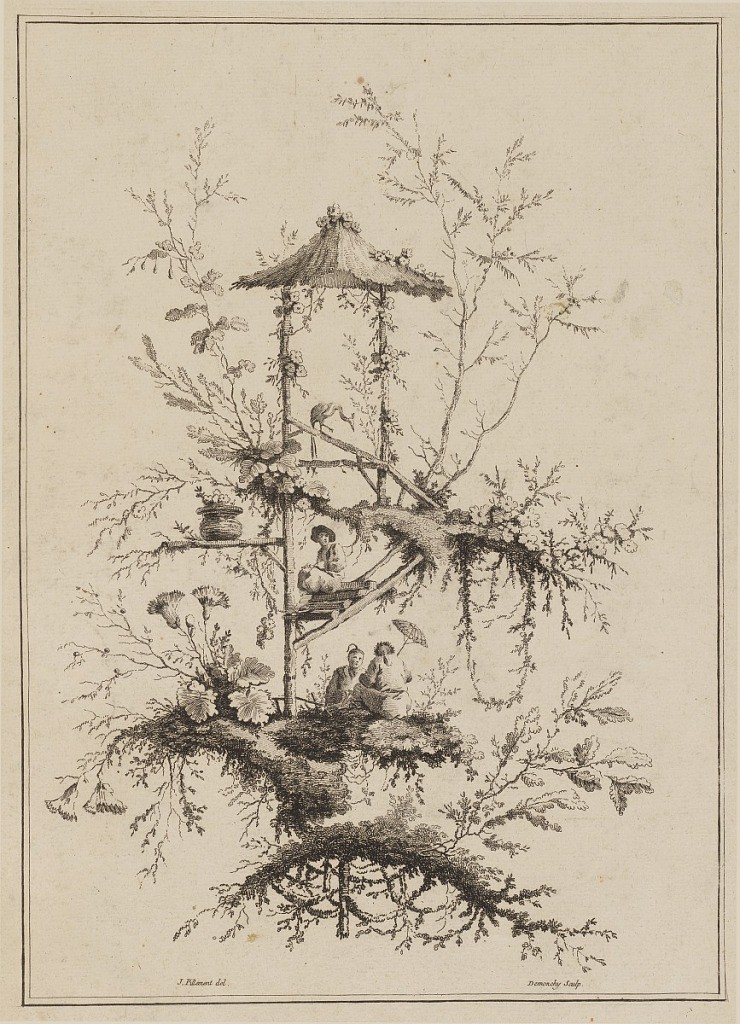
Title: Plate from a Set of Chinoiserie Representations
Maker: Jean-Baptiste Pillement, French, 1728–1808
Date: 1780–1790
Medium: Etching on paper
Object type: Print
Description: Two Chinese figures sit facing each other on a grassy platform; one has a parasol. Above them, a third sits on steps supported by a scaffolding at the top of which is an umbrella-like shelter resting on two poles. Two framing lines. Bottom: "J. Pillement del"; "Demonchy sculp".